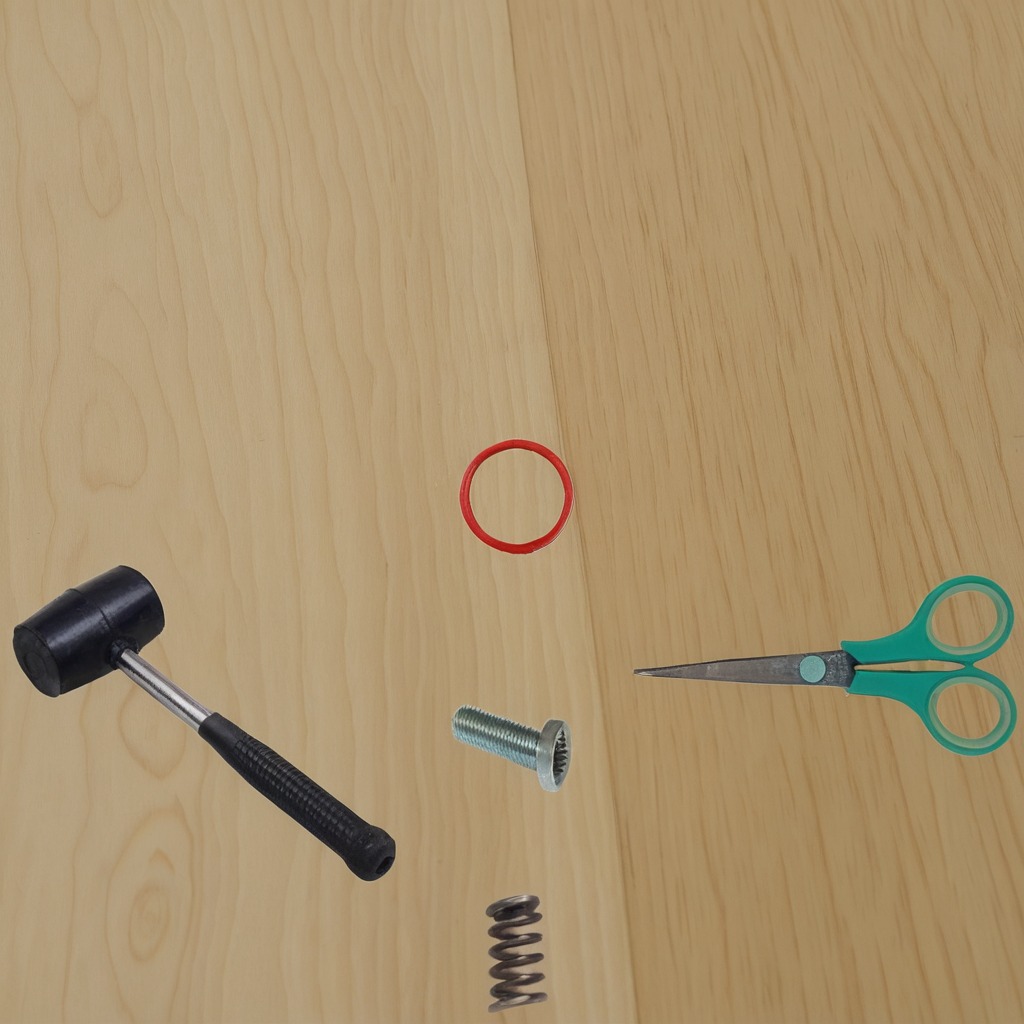
A rubber o-ring, a metal machine screw, a hammer, a coiled metal spring, and a pair of scissors are lying on a plywood surface in a paint workshop lit by afternoon window light.